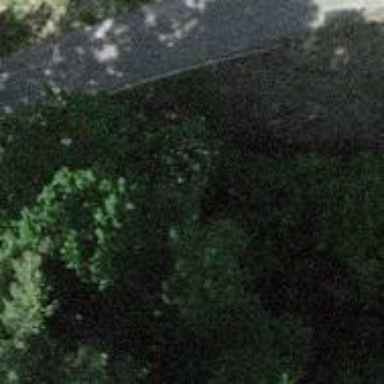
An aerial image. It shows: Culvert tunnel under ditch.